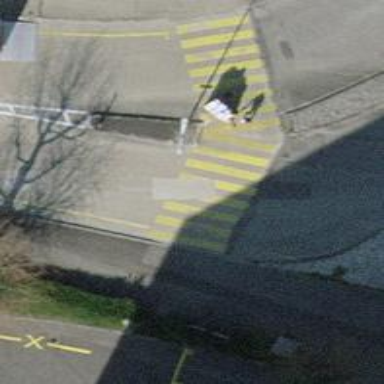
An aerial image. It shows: Uncontrolled crossing with zebra marking and island in the middle.